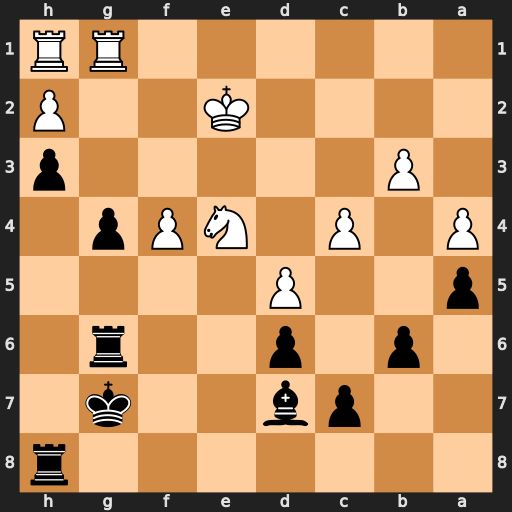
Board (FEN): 7r/2pb2k1/1p1p2r1/p2P4/P1P1NPp1/1P5p/4K2P/6RR
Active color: b
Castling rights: -
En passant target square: -
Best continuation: Re8 Kd3 Bf5